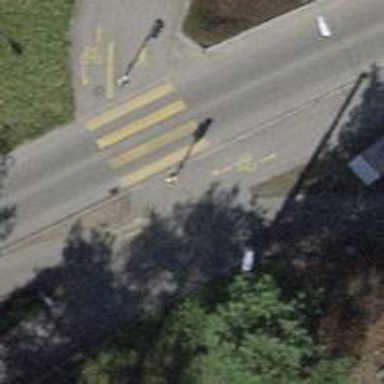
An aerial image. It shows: Zebra crossing on asphalt footway. The cycleway and footway have asphalt surfaces.